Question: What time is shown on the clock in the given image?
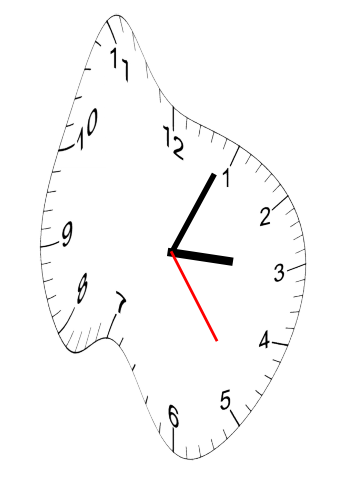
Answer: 03:04:24